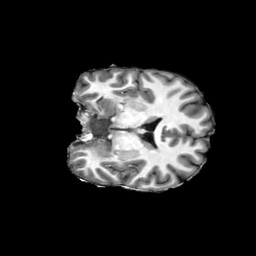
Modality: T1w
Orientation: coronal
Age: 20
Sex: male
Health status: ill